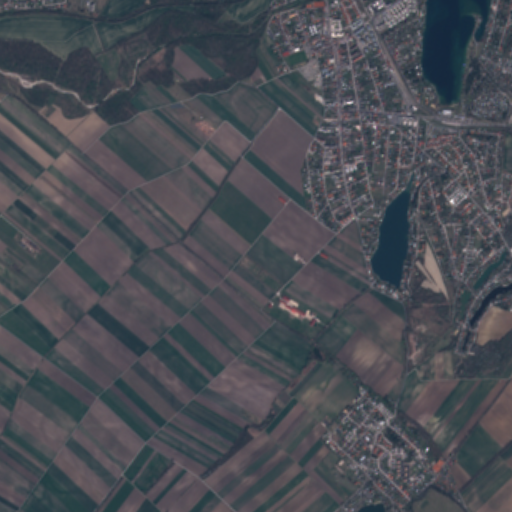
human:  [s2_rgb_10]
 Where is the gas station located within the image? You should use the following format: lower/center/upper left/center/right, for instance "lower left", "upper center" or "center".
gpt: The gas station is located in the upper right of the image.
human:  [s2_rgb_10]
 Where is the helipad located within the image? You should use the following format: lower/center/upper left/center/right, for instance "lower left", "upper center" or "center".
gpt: The helipad is located in the upper right of the image.
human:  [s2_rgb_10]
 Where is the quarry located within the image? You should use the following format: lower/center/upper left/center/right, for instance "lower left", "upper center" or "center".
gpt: The quarry is located in the lower right of the image.
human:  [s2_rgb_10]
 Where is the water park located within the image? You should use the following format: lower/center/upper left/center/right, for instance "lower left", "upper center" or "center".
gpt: The water park is located in the upper right of the image.
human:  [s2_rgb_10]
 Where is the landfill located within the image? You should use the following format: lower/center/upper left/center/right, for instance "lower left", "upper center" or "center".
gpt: There is no landfill in the image.